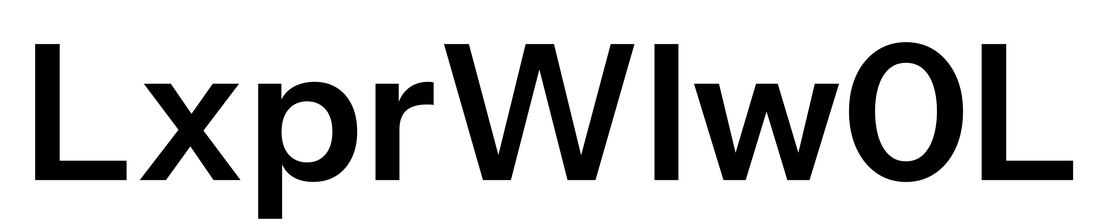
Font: InstrumentSans_SemiBold